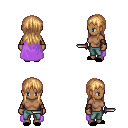
a pixel art fantasy rpg character, female body template, human, dark skin, lavender cape, teal pants, light blonde unkempt hairstyle, leather bracers, black slippers, dagger, four views (front, back, left, right), 2x2 character sprite sheet, small pixel art, hard edges, no anti-aliasing